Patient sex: M
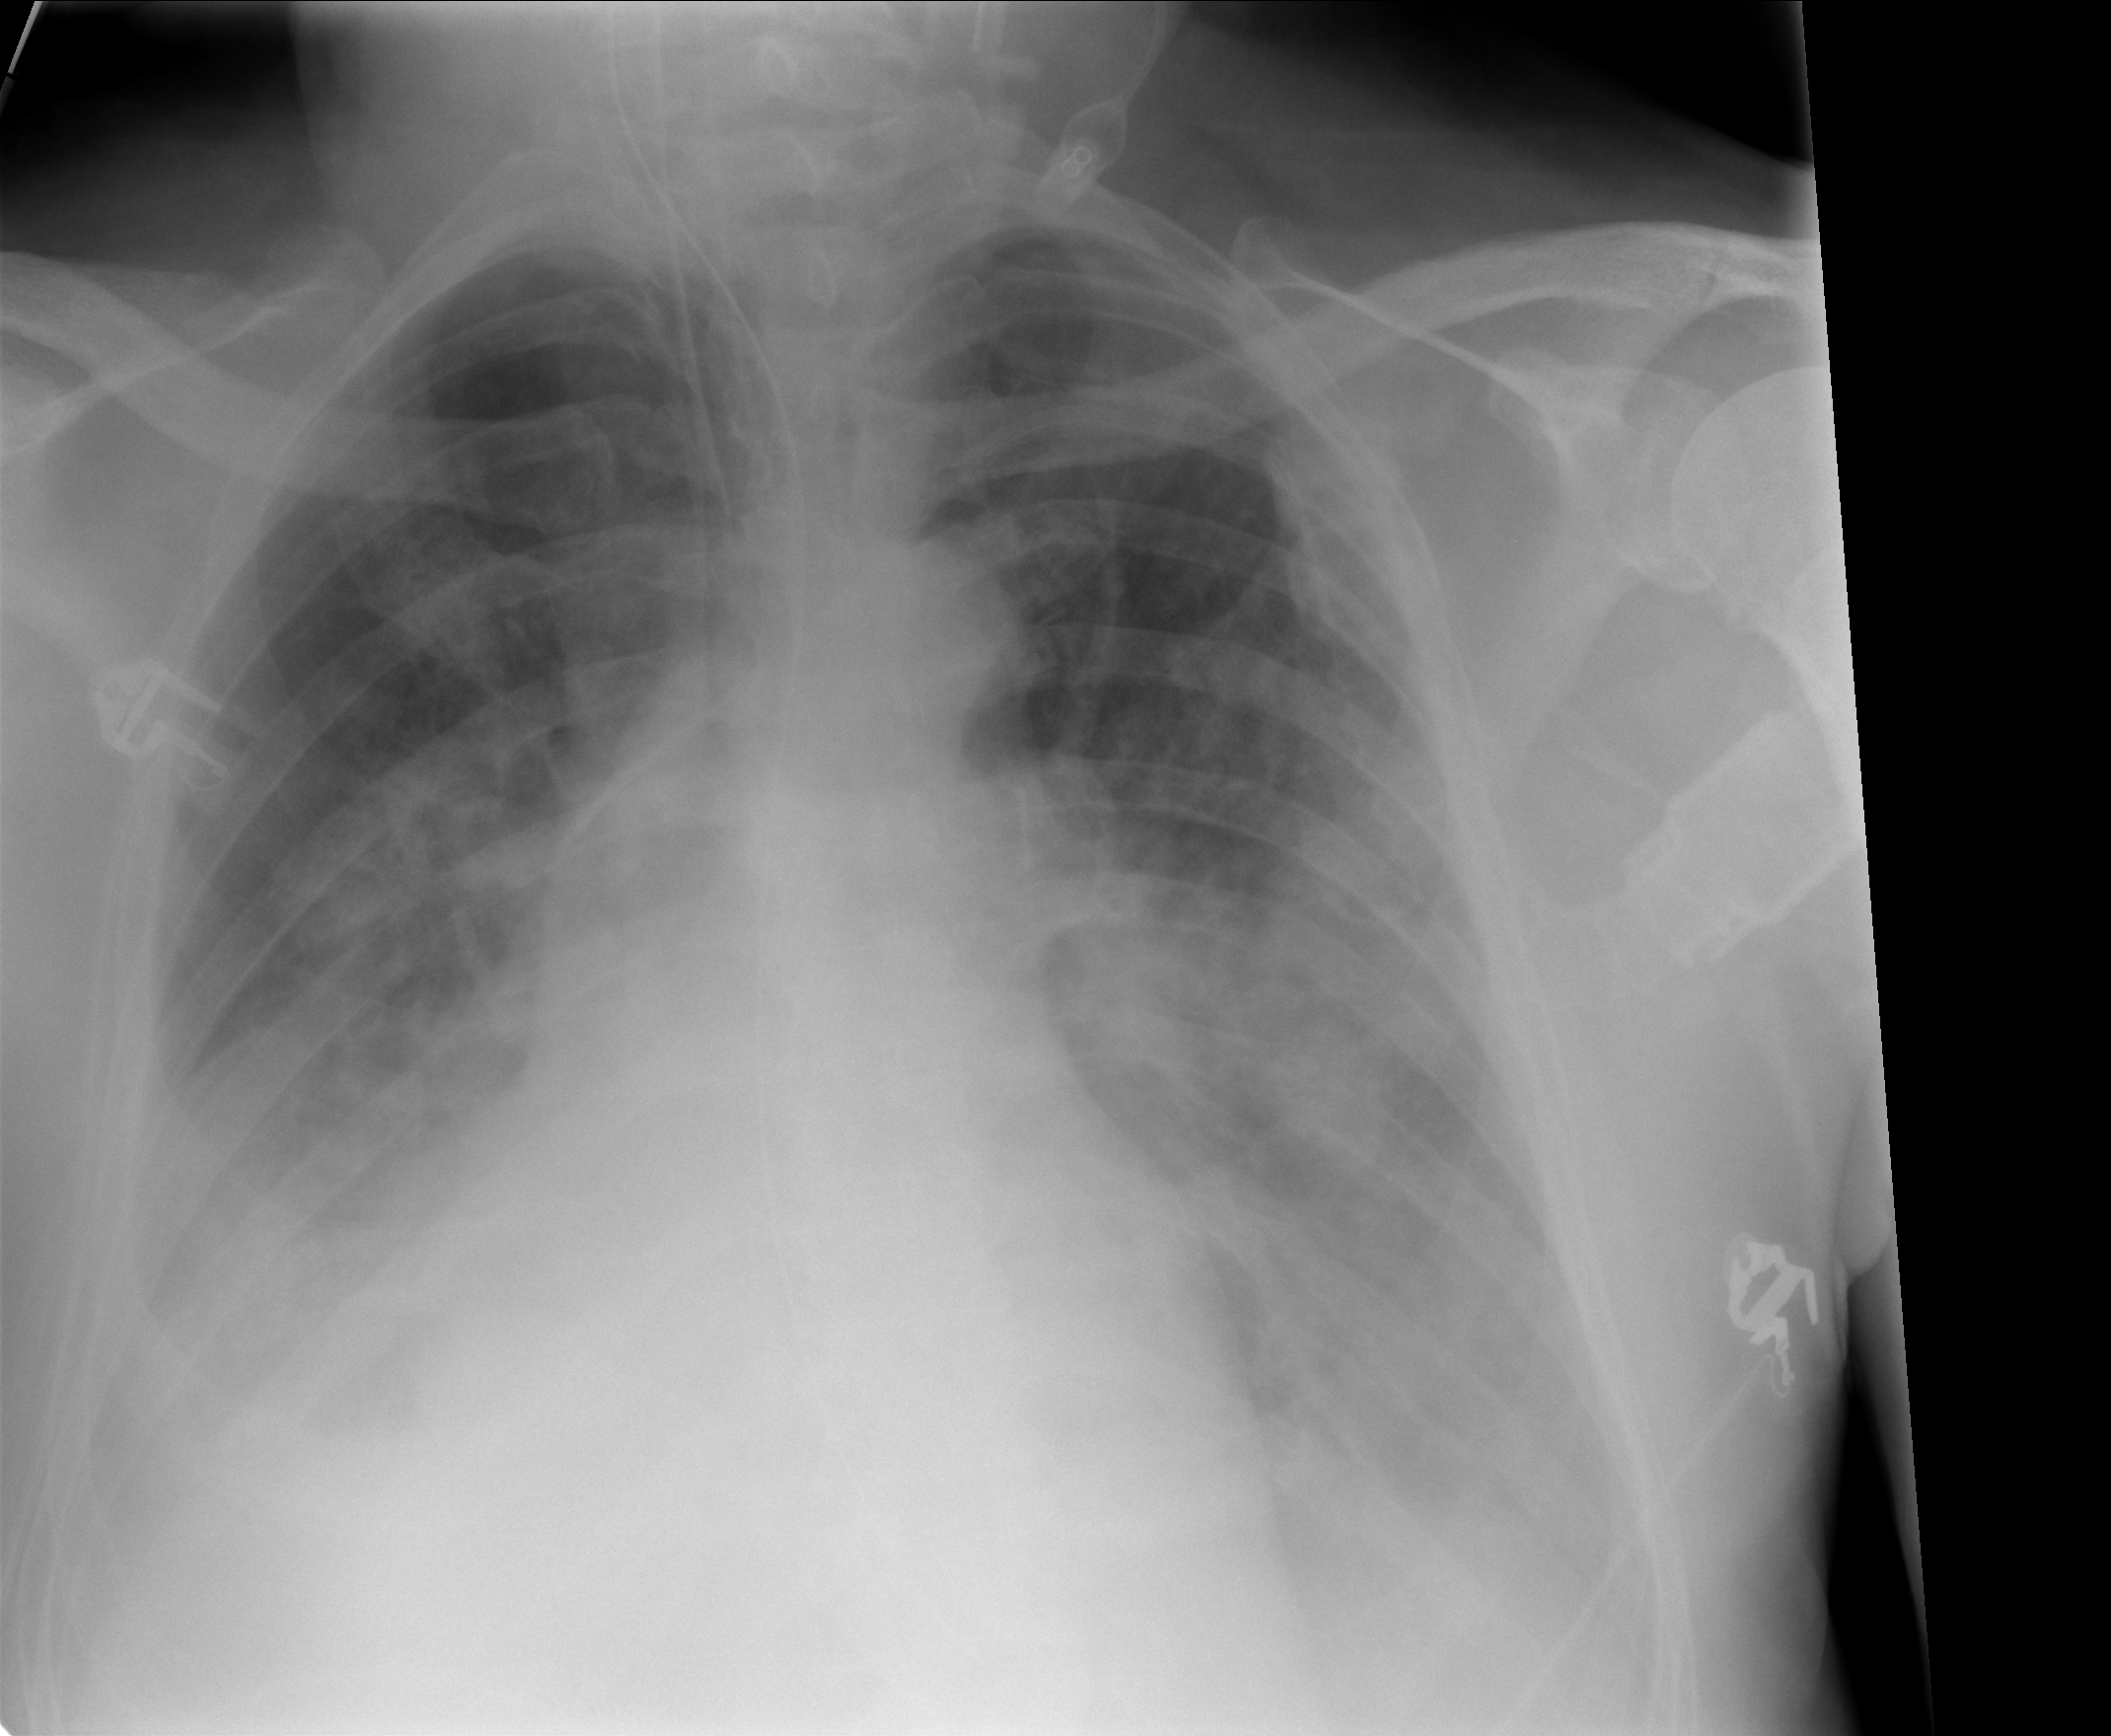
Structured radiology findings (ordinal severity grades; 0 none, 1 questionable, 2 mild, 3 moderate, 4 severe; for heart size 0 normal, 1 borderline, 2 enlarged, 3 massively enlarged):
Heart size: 1
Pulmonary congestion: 3
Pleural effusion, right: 3
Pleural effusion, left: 3
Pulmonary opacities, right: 2
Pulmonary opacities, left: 2
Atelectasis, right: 3
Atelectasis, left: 3